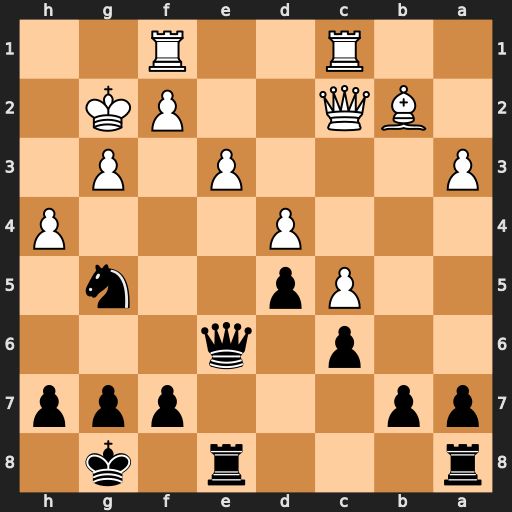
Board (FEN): r3r1k1/pp3ppp/2p1q3/2Pp2n1/3P3P/P3P1P1/1BQ2PK1/2R2R2
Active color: b
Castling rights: -
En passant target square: -
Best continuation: Qh3+ Kg1 Nf3#